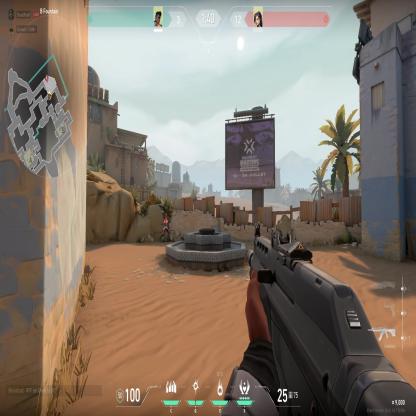
Label: enemy